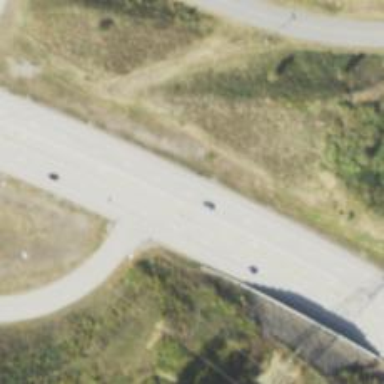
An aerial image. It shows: Trunk highway with expressway features.